Field crop: tomato
Growth stage: 1
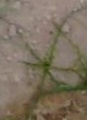
Species: cyperus